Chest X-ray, PA view. Patient: 14 years old, sex M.
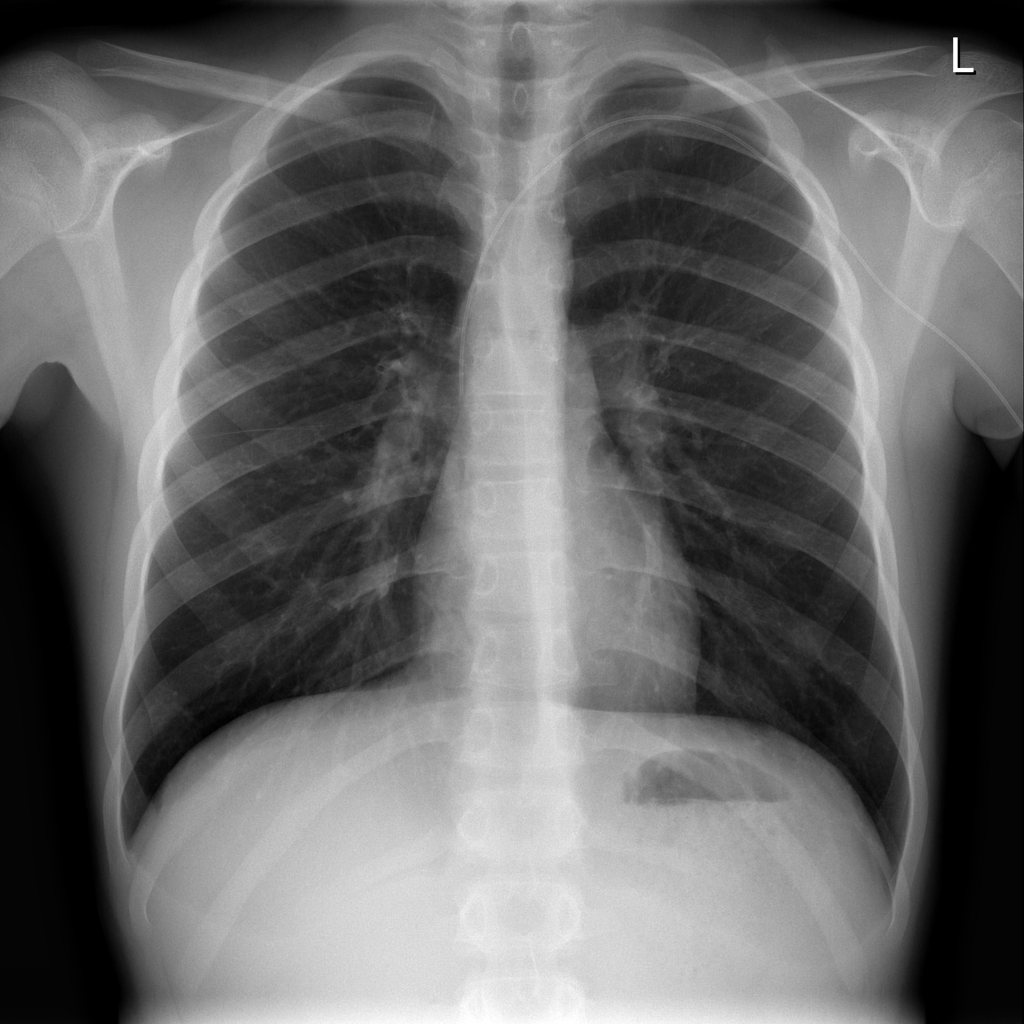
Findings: No Finding